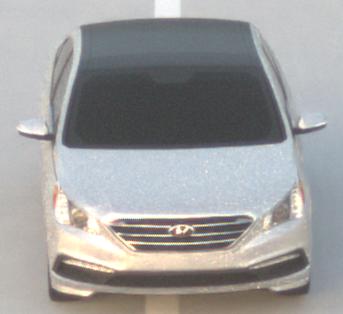
Make: Hyundai
Model: Sonata
Detailed model: Gen. 7
Model produced from: 2015
Model produced until: 2017
Doors: 4
Color: white
Road condition: dry road
Daytime: sunrise or sunset
Contrast: low contrast